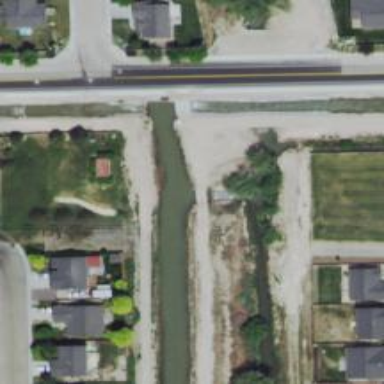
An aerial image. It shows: Canal.